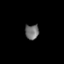
Tissue: prostate
Cell type: T cells
Senescence score: 0.7214
Nuclear area (px): 202
Mean DAPI intensity: 112.421